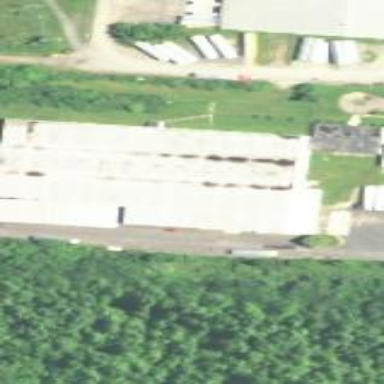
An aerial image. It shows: Warehouse building.